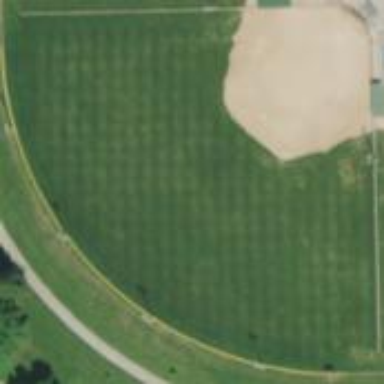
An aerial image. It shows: Baseball pitch for leisure and sports activities.